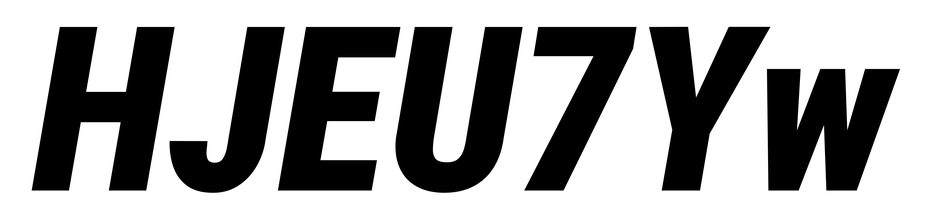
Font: Roboto-Italic_Condensed_Black_Italic